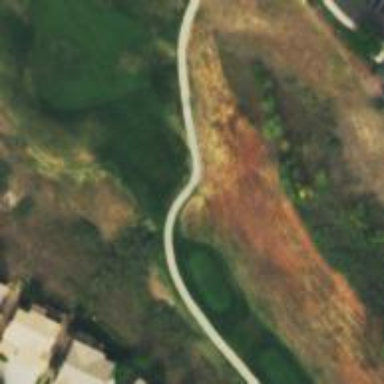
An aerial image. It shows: Well-maintained grade1 path designed for golf carts.